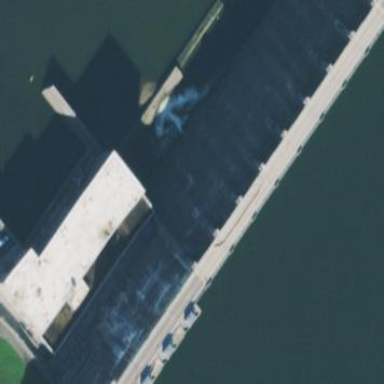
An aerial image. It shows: Power plant.